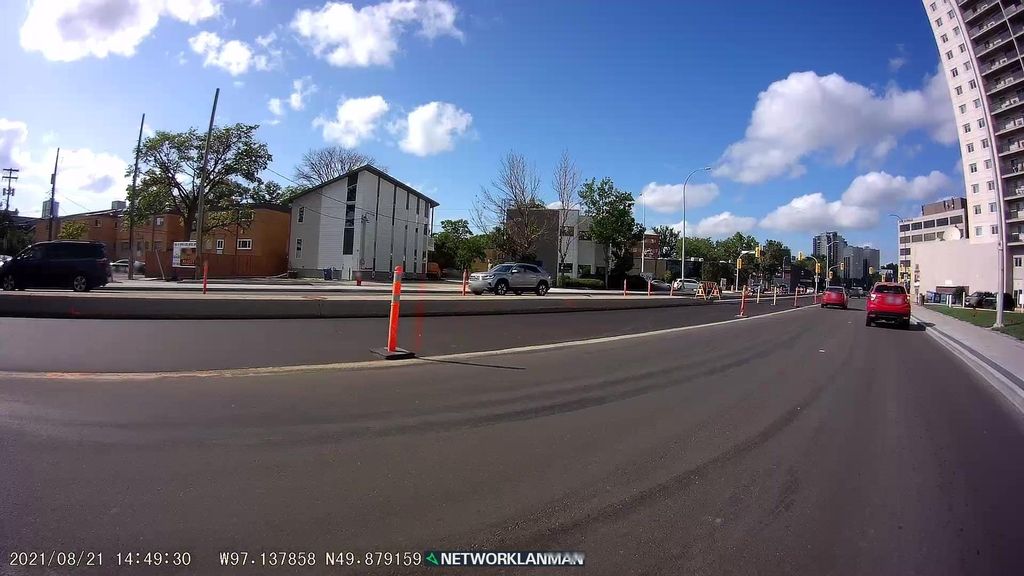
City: winnipeg